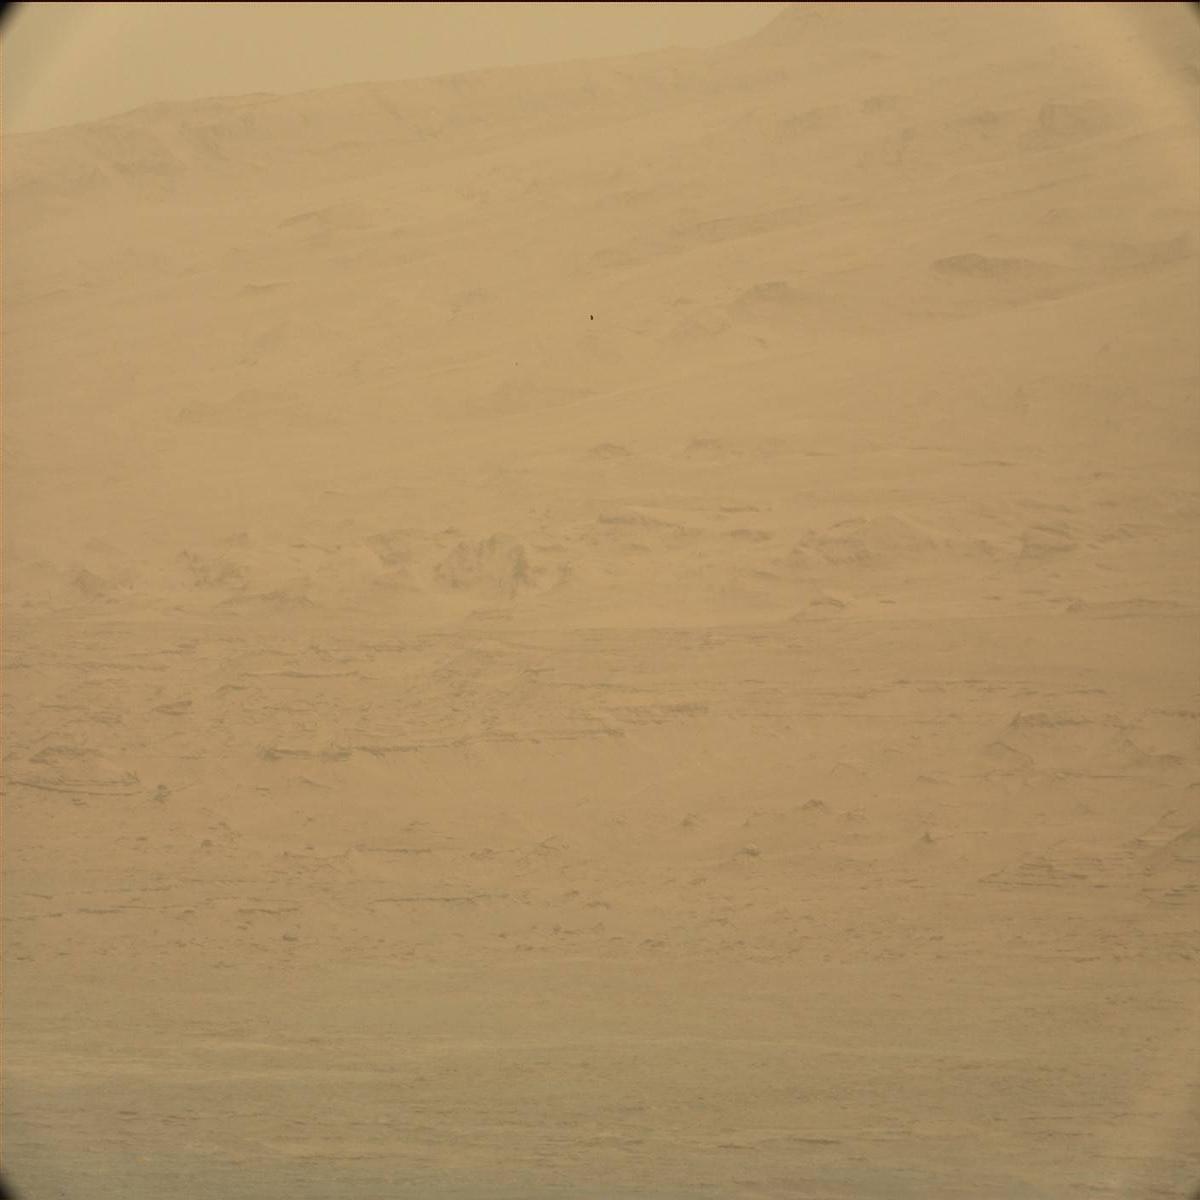
Terrain classes present: Ridge, Sky